Question: How to draw 'polyline' from 'Firebase' using the coordinate store in 'Firebase'? I need to get the multiple coordinates from 'Firebase' and insert into 'ArrayList' then draw the straight polyline.

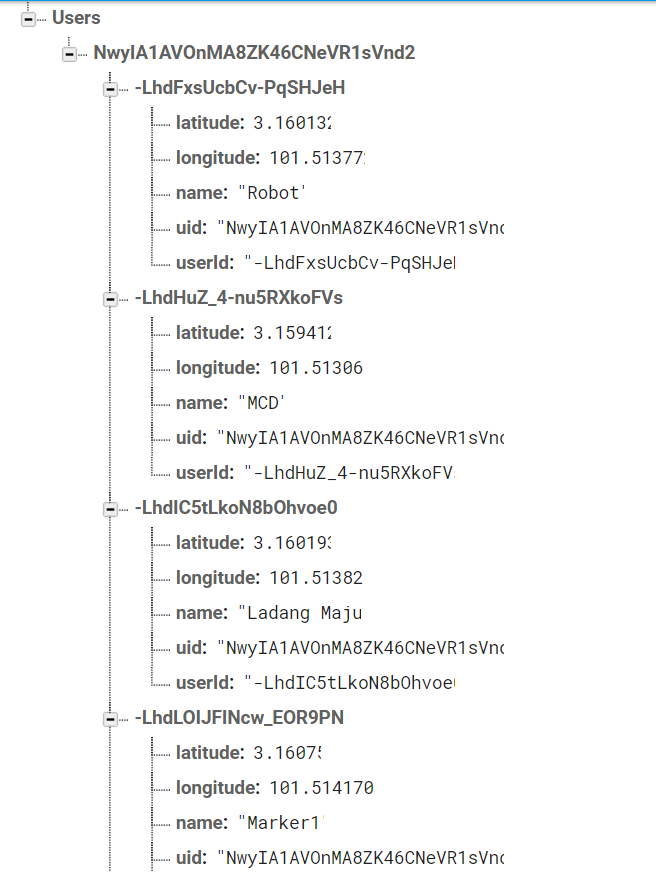
Answer: To draw a polyline using the coordinates within your Firebase database, please use the following lines of code:
'''
String uid = FirebaseAuth.getInstance().getCurrentUser().getUid();
DatabaseReference rootRef = FirebaseDatabase.getInstance().getReference();
DatabaseReference uidRef = rootRef.child("Users").child(uid);
ValueEventListener valueEventListener = new ValueEventListener() {
@Override
public void onDataChange(DataSnapshot dataSnapshot) {
PolylineOptions polylineOptions = new PolylineOptions();
polylineOptions.color(Color.RED);
polylineOptions.width(3);
for(DataSnapshot ds : dataSnapshot.getChildren()) {
double latitude = ds.child("latitude").getValue(Double.class);
double longitude = ds.child("longitude").getValue(Double.class);
polylineOptions.add(new LatLng(latitude, longitude));
}
Polyline polyline = mMap.addPolyline(polylineOptions);
}
@Override
public void onCancelled(@NonNull DatabaseError databaseError) {
Log.d(TAG, databaseError.getMessage()); //Don't ignore errors!
}
};
uidRef.addListenerForSingleValueEvent(valueEventListener);
'''